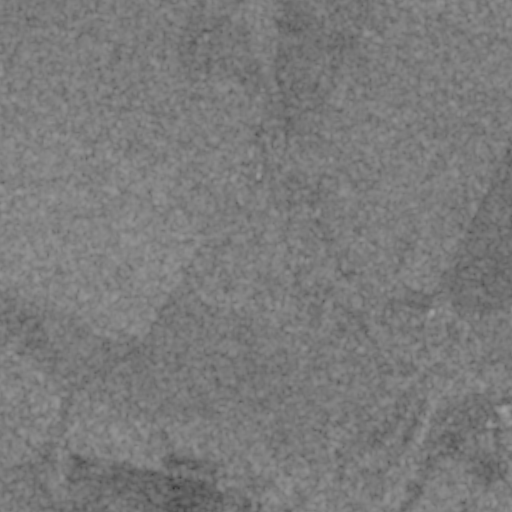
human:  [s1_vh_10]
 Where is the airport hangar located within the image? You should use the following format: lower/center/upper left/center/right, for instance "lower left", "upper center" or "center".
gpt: The airport hangar is located in the lower right of the image.
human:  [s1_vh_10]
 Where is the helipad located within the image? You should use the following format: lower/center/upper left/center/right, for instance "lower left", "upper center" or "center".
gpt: The helipad is located in the lower right of the image.
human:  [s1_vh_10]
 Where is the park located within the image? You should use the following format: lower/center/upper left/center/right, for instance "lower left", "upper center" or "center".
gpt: The park is located in the lower center of the image.
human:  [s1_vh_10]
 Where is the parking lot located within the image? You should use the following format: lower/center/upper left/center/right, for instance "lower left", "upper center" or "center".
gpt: The parking lot is located in the lower right of the image.
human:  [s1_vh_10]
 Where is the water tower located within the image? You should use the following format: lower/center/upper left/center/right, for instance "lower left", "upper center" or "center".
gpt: The water tower is located in the lower left of the image.
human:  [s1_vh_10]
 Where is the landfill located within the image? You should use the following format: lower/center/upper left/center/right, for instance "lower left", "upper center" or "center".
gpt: There is no landfill in the image.

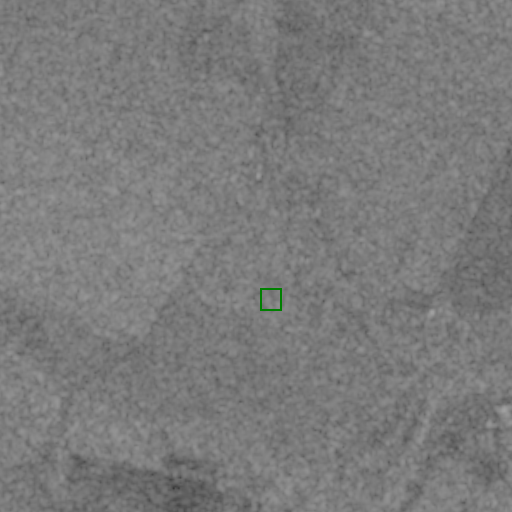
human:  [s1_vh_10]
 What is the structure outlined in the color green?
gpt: The structure outlined in green is a park.
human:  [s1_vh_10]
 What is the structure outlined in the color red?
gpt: There is no red outline.